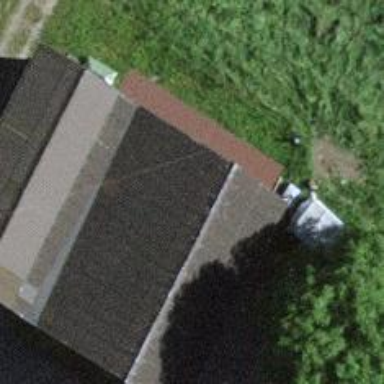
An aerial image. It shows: Rural barn.